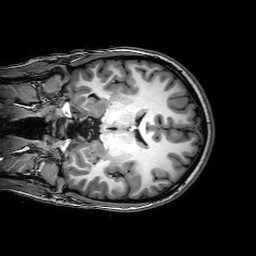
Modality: T1w
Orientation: coronal
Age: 22
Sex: female
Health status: healthy
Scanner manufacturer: philips
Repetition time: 0.008253 s
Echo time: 0.00378 s